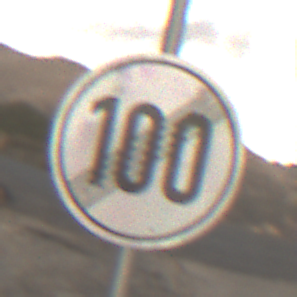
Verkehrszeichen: EndeGeschwindigkeit100
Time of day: SunriseSunset
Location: Outdoor (RoadRail)
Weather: PartlyCloudy
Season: NotSpecified
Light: Natural